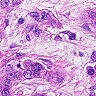
Metastatic tissue present: yes